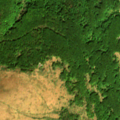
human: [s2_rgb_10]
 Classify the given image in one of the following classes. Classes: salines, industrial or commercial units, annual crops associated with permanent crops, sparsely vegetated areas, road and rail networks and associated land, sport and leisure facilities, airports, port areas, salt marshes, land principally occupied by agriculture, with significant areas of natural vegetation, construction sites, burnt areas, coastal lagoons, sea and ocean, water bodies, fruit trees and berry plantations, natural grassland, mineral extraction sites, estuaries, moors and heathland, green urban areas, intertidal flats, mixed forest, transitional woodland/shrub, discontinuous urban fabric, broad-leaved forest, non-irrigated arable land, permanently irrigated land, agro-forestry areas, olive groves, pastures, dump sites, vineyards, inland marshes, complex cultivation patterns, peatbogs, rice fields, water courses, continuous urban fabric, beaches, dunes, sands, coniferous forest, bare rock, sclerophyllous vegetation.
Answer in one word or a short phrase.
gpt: broad-leaved forest, natural grassland